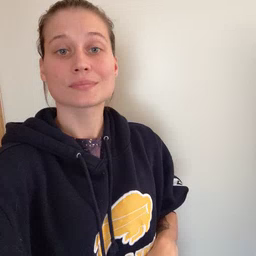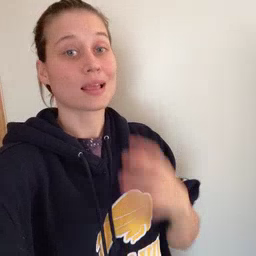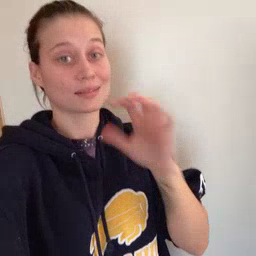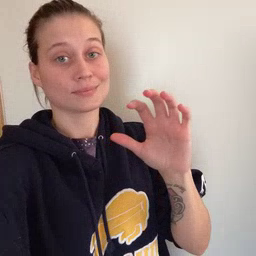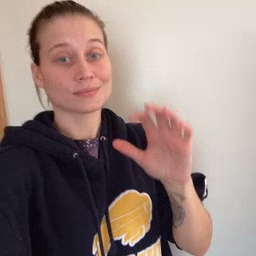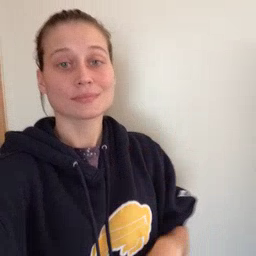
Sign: hot